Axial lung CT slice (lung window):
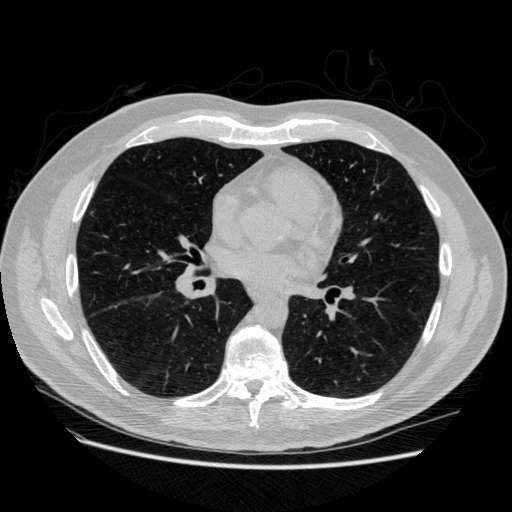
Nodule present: no